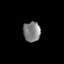
Tissue: prostate
Cell type: T cells
Senescence score: 0.2045
Nuclear area (px): 341
Mean DAPI intensity: 127.361